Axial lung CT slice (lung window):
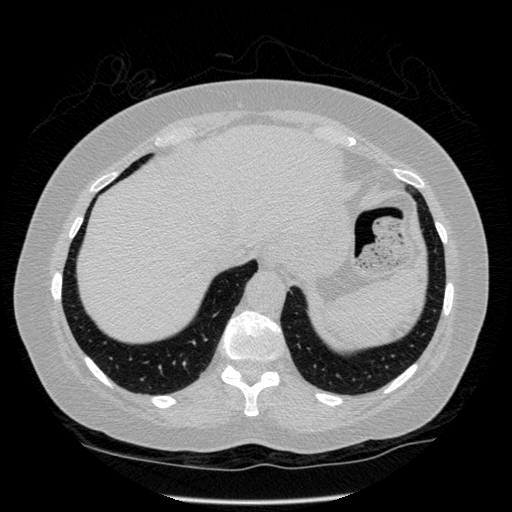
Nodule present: no